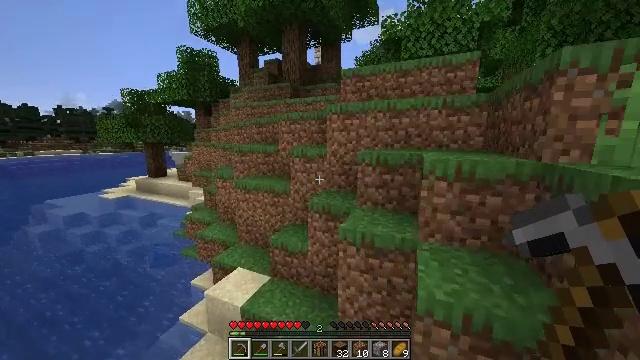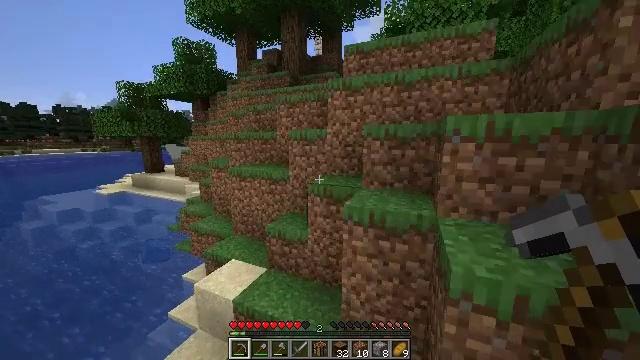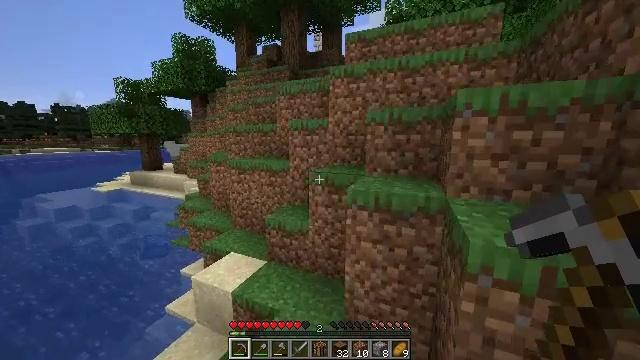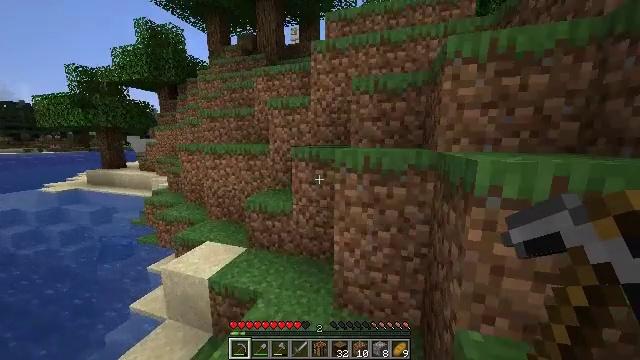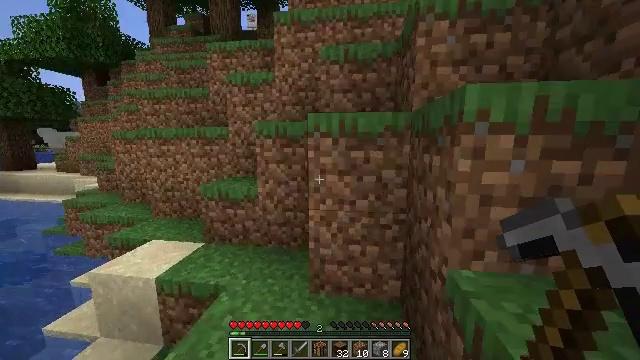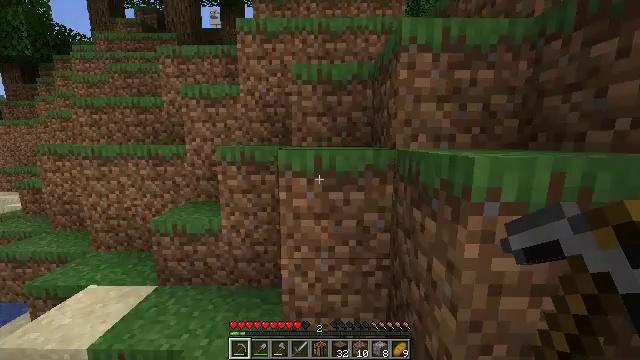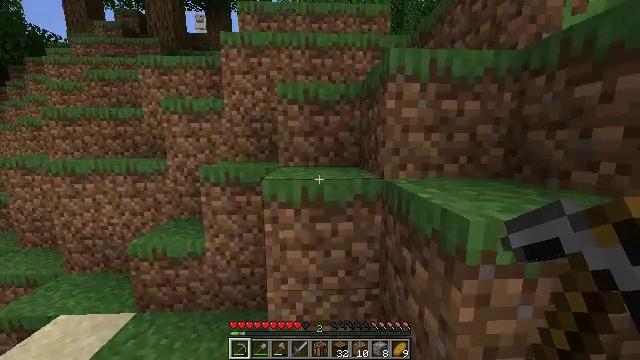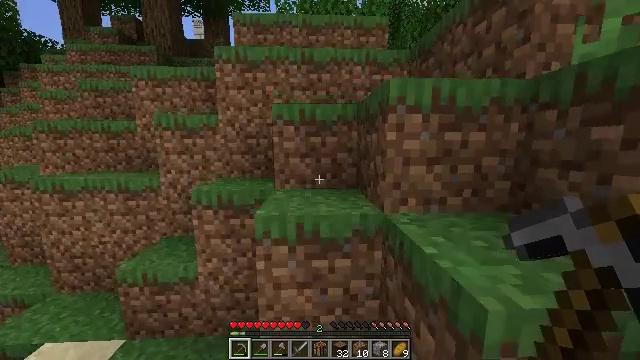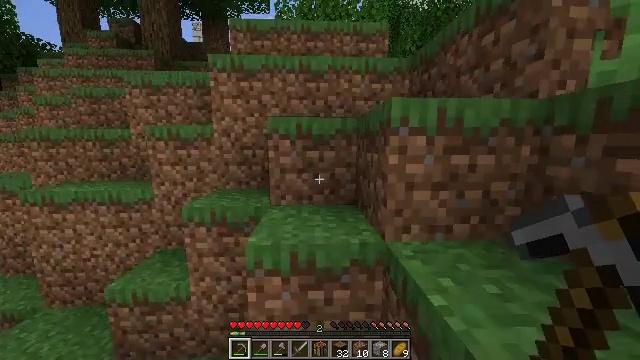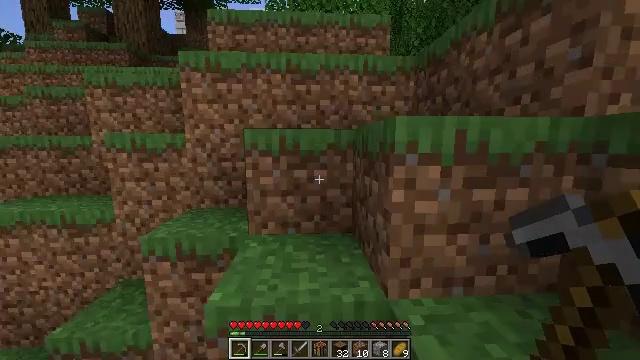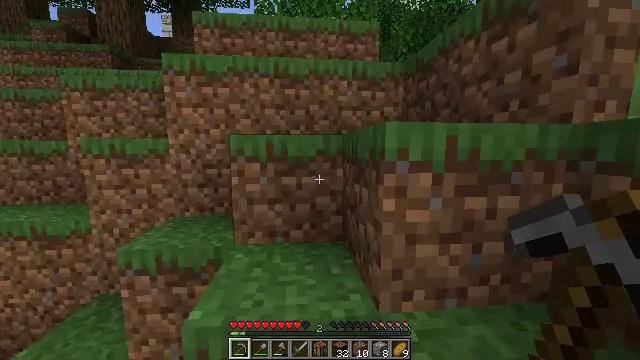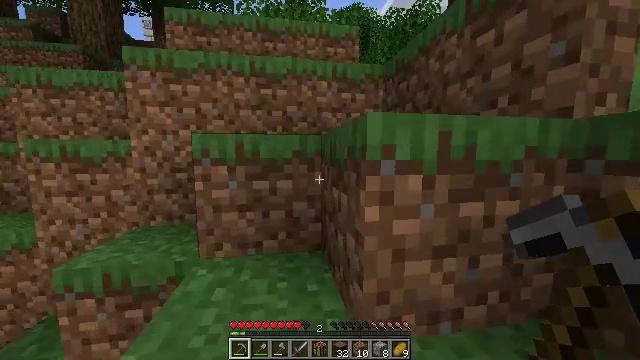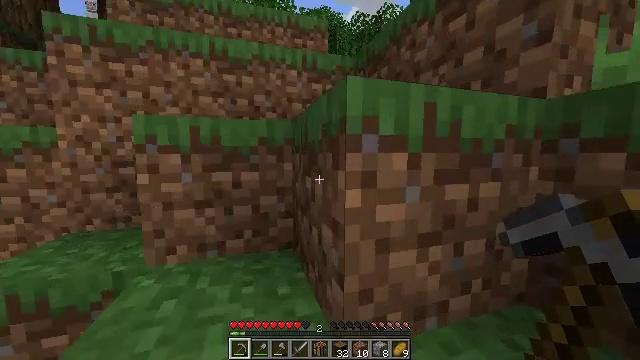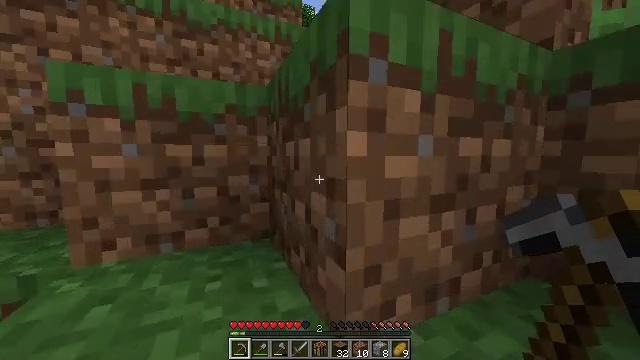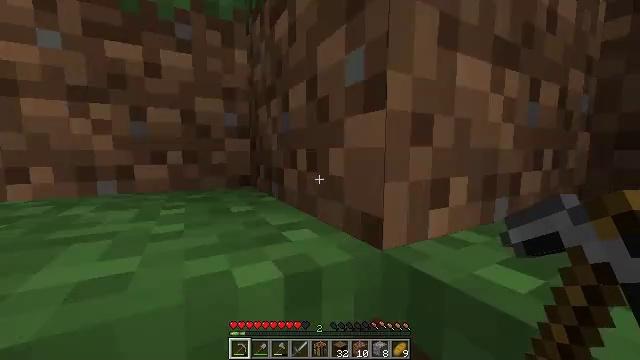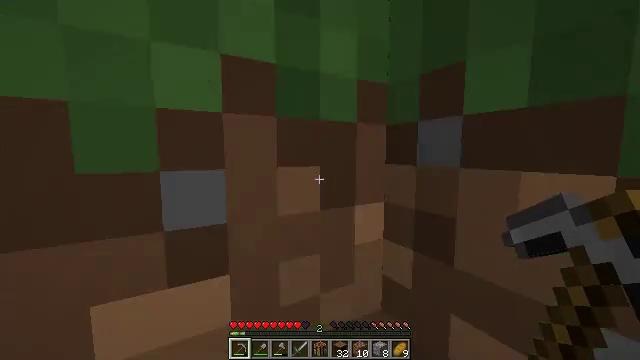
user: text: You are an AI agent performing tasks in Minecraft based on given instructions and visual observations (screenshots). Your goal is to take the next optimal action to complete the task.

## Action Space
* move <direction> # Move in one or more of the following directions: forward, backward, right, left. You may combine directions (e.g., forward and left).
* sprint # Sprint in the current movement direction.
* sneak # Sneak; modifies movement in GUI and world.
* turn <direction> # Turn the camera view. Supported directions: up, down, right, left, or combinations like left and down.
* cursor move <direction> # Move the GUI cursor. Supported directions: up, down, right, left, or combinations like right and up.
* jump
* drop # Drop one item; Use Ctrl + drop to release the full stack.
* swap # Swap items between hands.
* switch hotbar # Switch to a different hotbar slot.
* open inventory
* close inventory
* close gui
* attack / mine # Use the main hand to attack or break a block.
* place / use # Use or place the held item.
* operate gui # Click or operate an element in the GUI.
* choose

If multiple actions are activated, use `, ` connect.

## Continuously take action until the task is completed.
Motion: motion action
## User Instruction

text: Break kelp blocks underwater.
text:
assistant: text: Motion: move forward, sprint, jump
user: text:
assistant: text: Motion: move forward, sprint, jump
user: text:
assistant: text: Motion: move forward, sprint, turn right, jump
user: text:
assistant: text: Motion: move forward and move right, sprint, turn right, jump
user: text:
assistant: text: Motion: move forward and move right, sprint, turn right, jump
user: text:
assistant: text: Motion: move forward and move right, sprint, turn right, jump
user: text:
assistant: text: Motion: move forward and move right, sprint, jump
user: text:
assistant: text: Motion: move forward and move right, sprint, jump
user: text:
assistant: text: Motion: move forward and move right, sprint, jump
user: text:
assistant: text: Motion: move forward and move right, sprint, turn right and up, jump
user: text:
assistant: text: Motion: move forward and move right, sprint, turn right and up, jump
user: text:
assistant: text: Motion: move forward and move right, sprint, turn right, jump
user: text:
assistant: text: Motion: move forward and move right, sprint, turn right, jump
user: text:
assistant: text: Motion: move forward and move right, sprint, turn right, jump
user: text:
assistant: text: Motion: move forward and move right, sprint, turn right, jump
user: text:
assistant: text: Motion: move forward and move right, sprint, jump
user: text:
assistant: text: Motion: move forward and move right, sprint, jump
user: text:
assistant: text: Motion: move forward and move right, sprint, jump
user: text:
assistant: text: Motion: move forward and move right, sprint, turn left, jump
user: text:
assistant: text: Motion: move forward and move right, sprint, jump
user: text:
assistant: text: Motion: move forward and move right, sprint, jump
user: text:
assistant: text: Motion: move forward and move right, sprint, jump
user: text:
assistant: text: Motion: move forward and move right, sprint, turn left, jump
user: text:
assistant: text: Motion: move forward and move right, sprint, turn right, jump
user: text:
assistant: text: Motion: move forward and move right, sprint, turn right and down, jump
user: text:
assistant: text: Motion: move forward and move right, sprint, turn right and down, jump
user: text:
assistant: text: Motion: move forward and move right, sprint, turn right, jump
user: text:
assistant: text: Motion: move forward and move right, sprint, turn right and down, jump
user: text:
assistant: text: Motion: move forward and move right, sprint, turn right and down, jump
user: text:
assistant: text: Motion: move forward and move right, sprint, turn right and down, jump